Question: I have a sitiuation with Twitter Bootsrap popovers. I managed to make them work to show remote content via iframes, but the problem is I have a Google visualization chart (table) and it has links to trigger popovers depending on the cells values.
The table visualization is set to allow html and it works okay even to trigger modals, but not popovers. They just work when outside of the table.
For you guys to have an idea of what's going on I've placed the full code in jsFidle.<URL>
Though external references are loaded in the same order (which happens to be an issue sometimes), in jsFidle the popoovers outside of the table don't work either.
'''
$(function(){
$(window).load(function(){
var img = '<iframe frameborder="0" scrolling="no" height="220" width="420"
src="http://dxlite.g7vjr.org/?dx=LU5DX&limit=10"></iframe>';
$("#blob").popover({title: 'Last 10 spots for the selected station',
content: img, html:true});
$('[rel="popover"]').popover();
})
});
'''
So to see the actual issue please take a look at <URL>
The comment in the first record of the table has exactly the same code as the popoevers outside of the table, but it doesn't work. Someone suggested placing a span class, but it didn't work either.
Your help is much appreciated.
Thanks in advance.

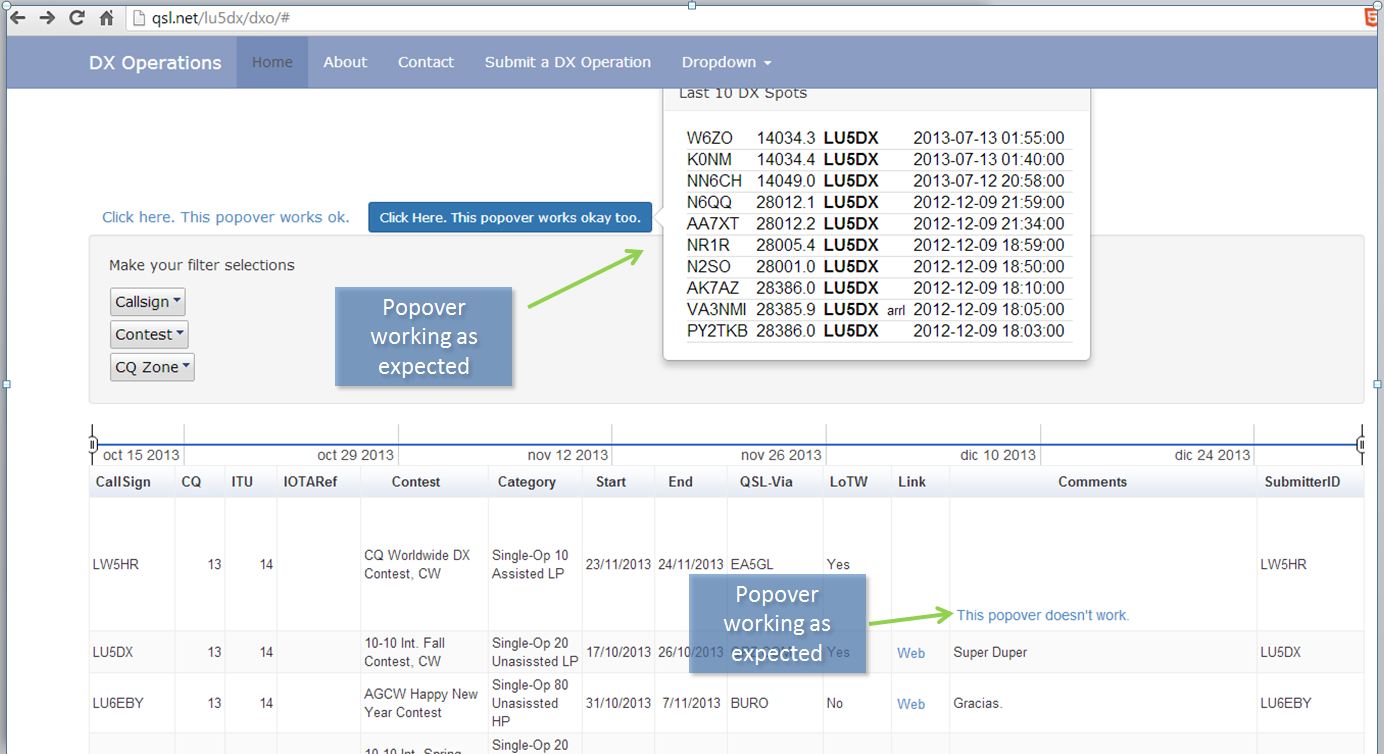
Answer: What you need to do to fix the popover links is initialize them in a "ready" event handler for the table. Add this to your 'drawVisualization' function after you create the 'cTable' object, but before calling the dashboard's '#draw' method:
'''
google.visualization.events.addListener(cTable, 'ready', function () {
$('#' + cTable.getContainerId() + ' [rel="popover"]').popover();
});
'''
A few other things to note that might help: you don't need to pre-load the "table" and "corechart" packages - the ChartWrapper and ControlWrapper objects will take care of loading the necessary libraries for you (preloading doesn't hurt, but it's not going to gain you anything either). You also don't need to specify the 'dataTable' parameter for the 'ChartRangeFilter' - that is handled by the 'Dashboard'. The 'ChartRangeFilter' 'minRangeSize' option is a sub-option of the 'ui' option, not 'ui.chartOptions', so it should be set up like this:
'''
options: {
ui: {
chartOptions: {
height: 70,
chartArea: {'height': '80%', 'width': '99.5%'},
width: '100%',
hAxis: {
format: 'MMM d y'
},
label : 'End Date Filter'
},
// 1 day in milliseconds = 24 * 60 * 60 * 1000 = 86,400,000
minRangeSize: 86400000,
chartView: {
// Display a single series (DXPedition End Date) to filter the table visualization.
columns: [7, {type: 'number', calc: function() { return 0;}}]
}
},
// Filter by the DXPedition End Date axis.
filterColumnIndex: 7
}
'''
Also, it might help with the data-loading problem if you switch the spreadsheet url to use the 'tq' parameter instead of the 'ccc' parameter:
'''
var query = new google.visualization.Query('https://docs.google.com/spreadsheet/tq?key=0AmR-D3rOsulZdDJtbmxWeVdXLUliSEhRV0gwNUZsbUE');
'''
The 'tq' parameter tells the spreadsheet API to return a DataTable object. I changed this in a jsfiddle (<URL>.